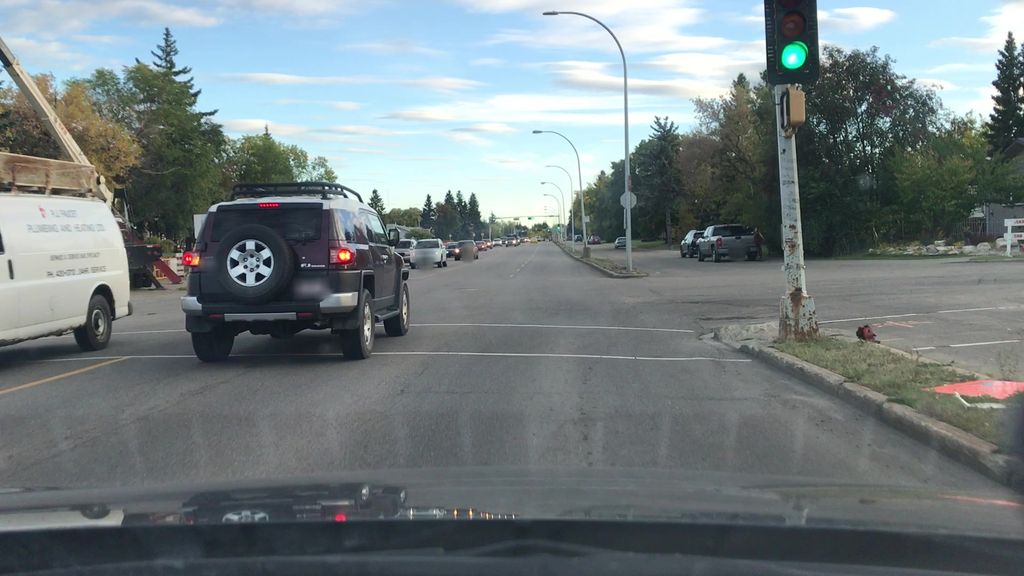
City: edmonton